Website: apple-inc
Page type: account-selection
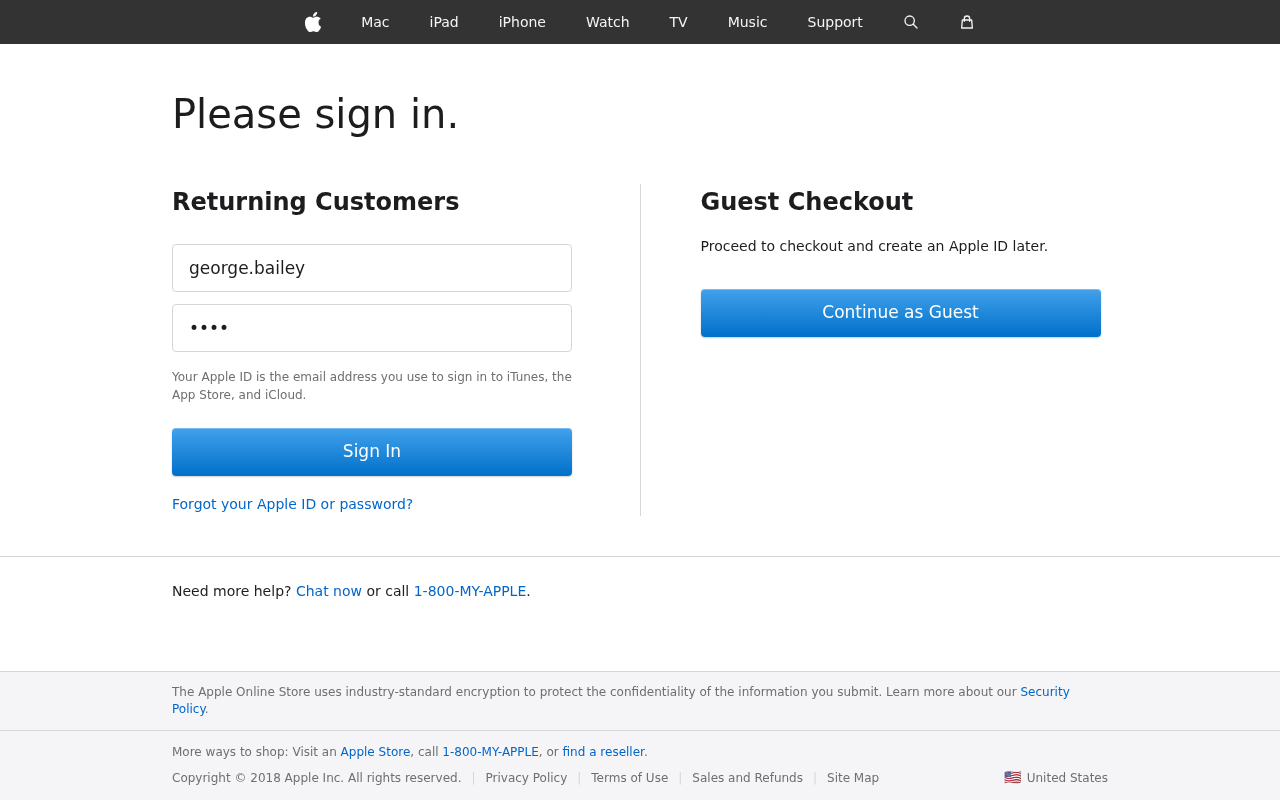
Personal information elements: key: PII_LOGIN_USERNAME
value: george.bailey